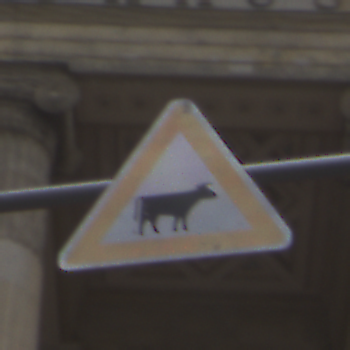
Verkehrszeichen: ViehtriebLinks
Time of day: Midday
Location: Outdoor (Urban)
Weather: Overcast
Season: NotSpecified
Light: Natural